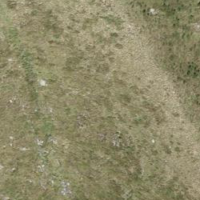
EUNIS habitat code: 26
Species observed at this site:
Pholidoptera griseoaptera
Stauroderus scalaris